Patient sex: M
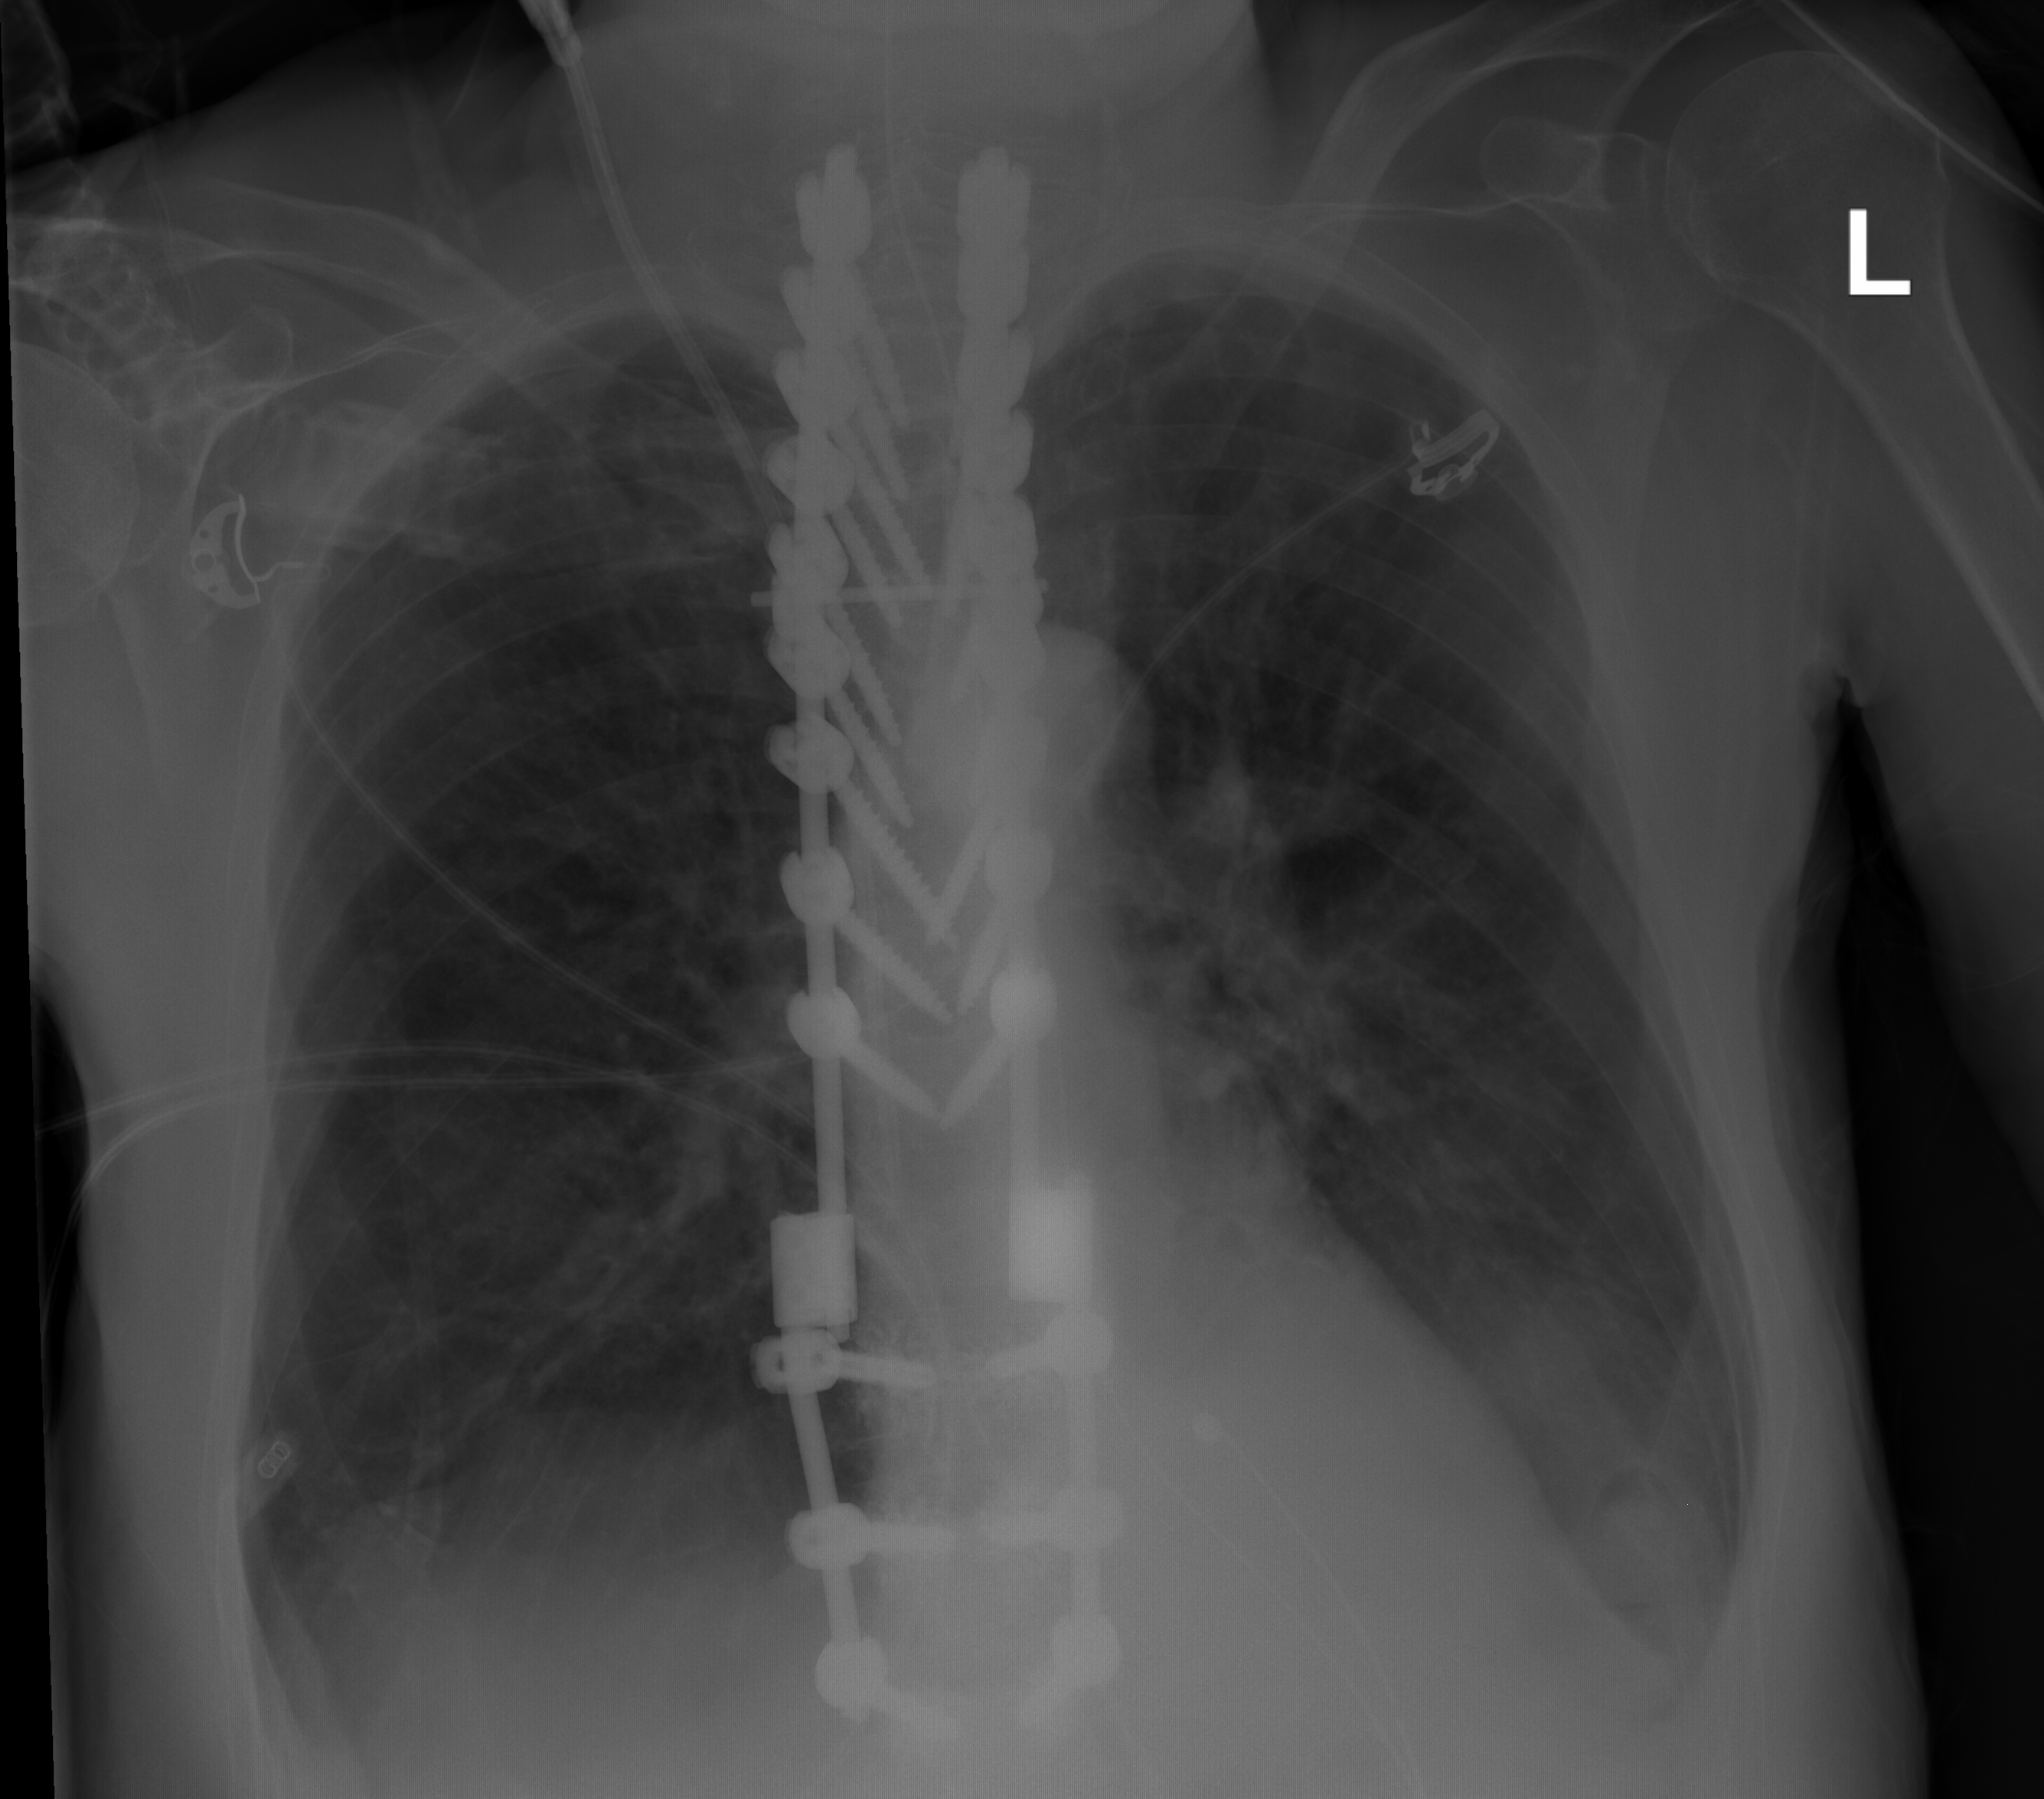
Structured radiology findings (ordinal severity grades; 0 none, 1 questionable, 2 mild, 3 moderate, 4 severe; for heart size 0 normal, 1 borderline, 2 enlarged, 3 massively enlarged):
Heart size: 0
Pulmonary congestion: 2
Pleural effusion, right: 0
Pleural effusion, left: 0
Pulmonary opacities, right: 0
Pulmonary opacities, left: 0
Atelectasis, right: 0
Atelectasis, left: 0